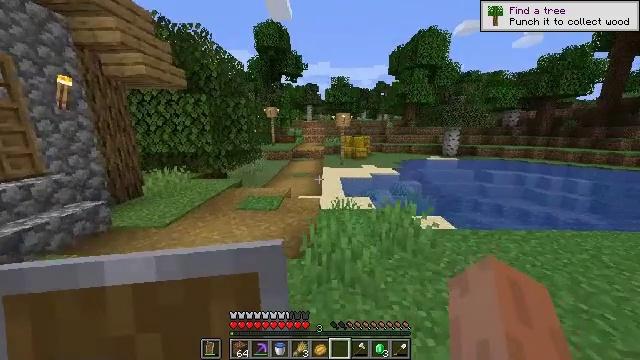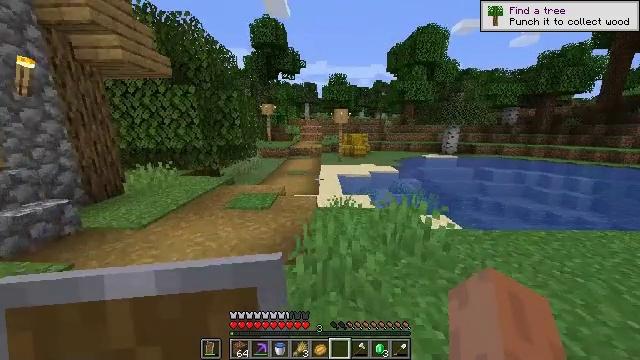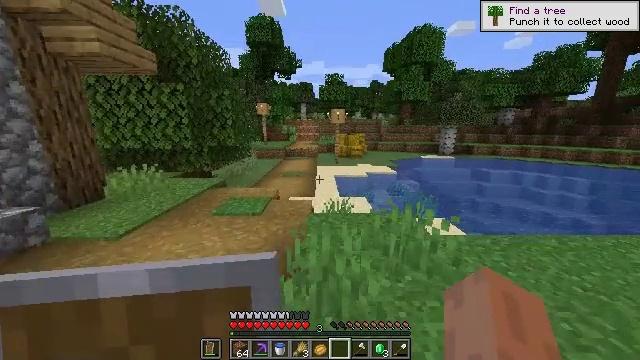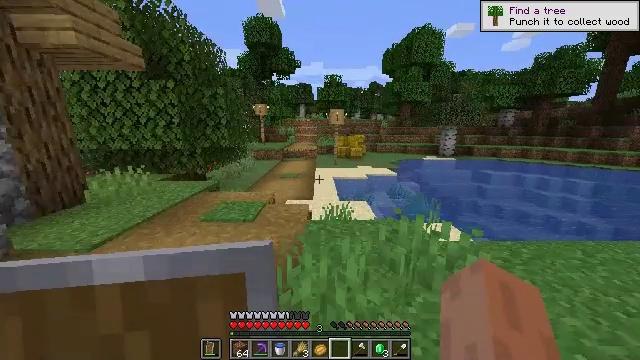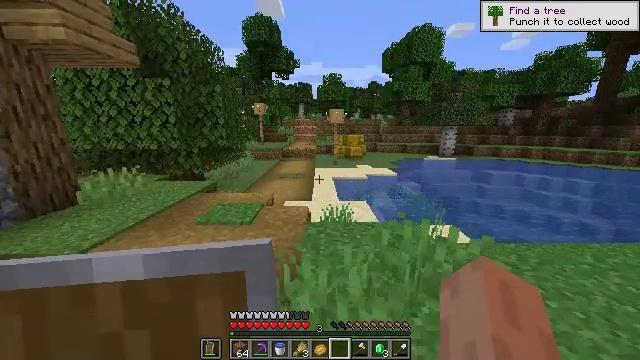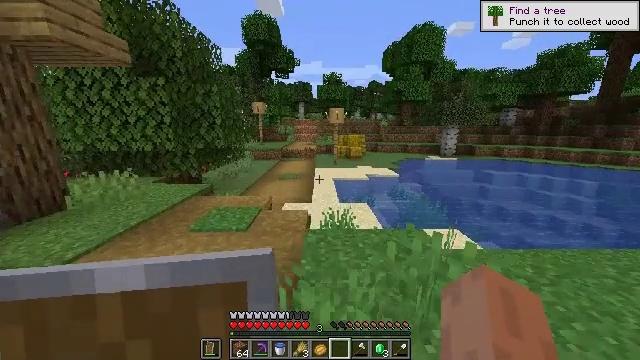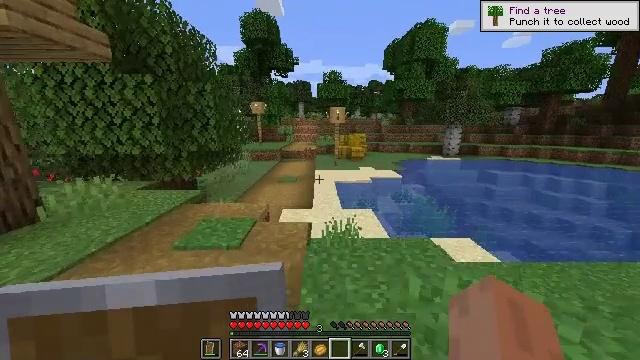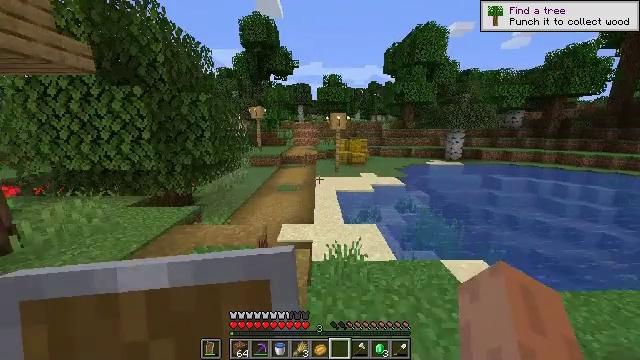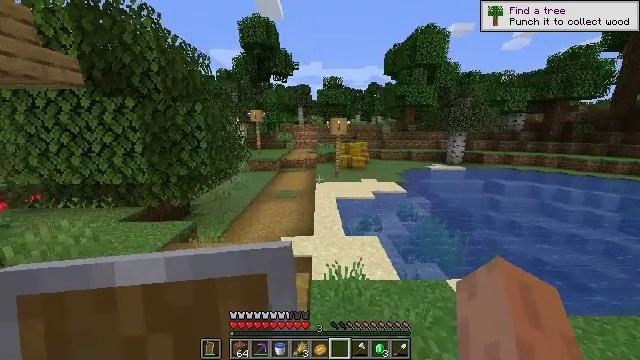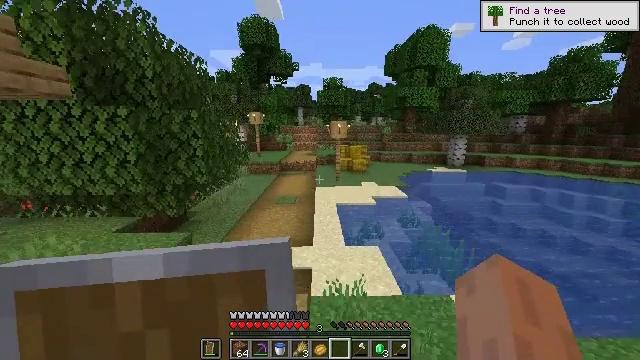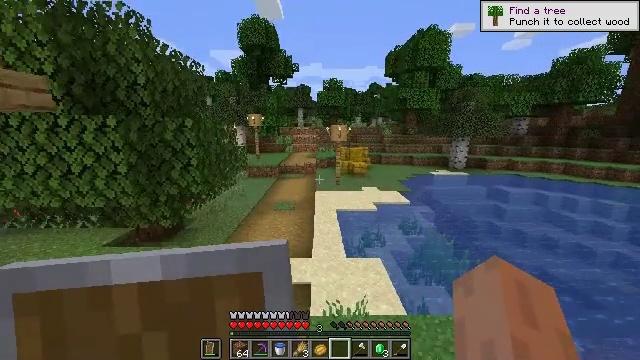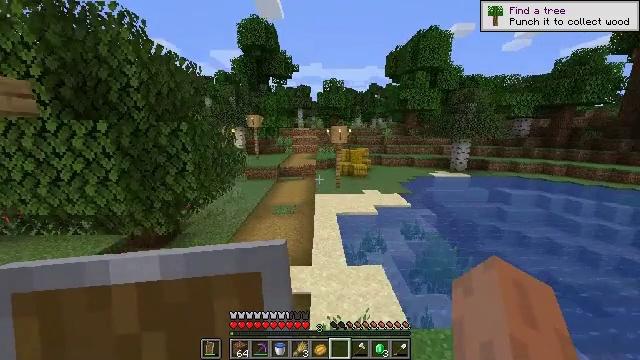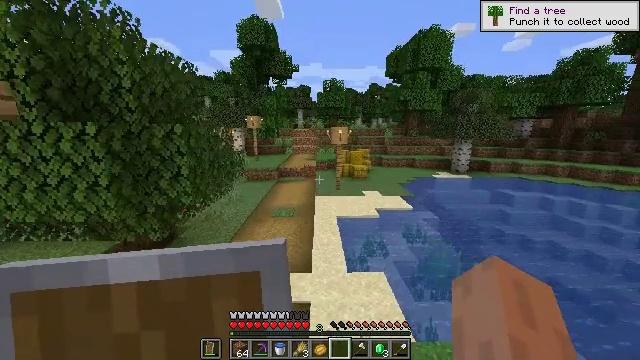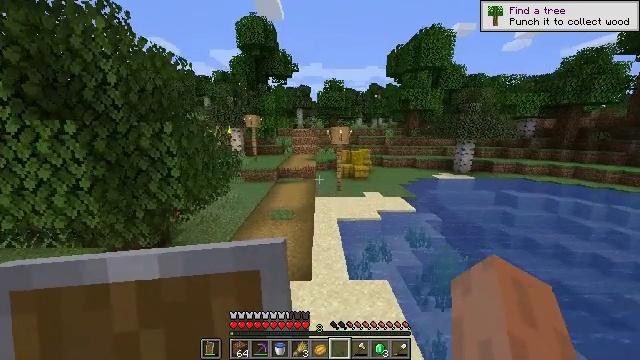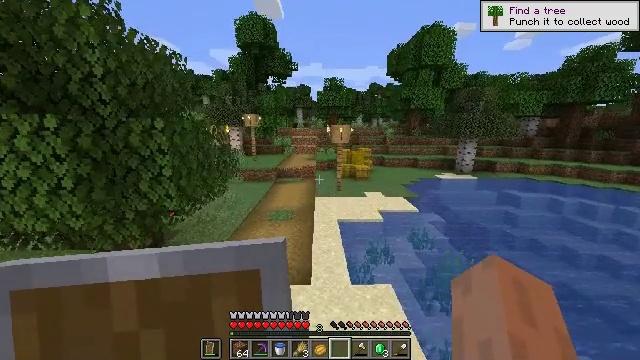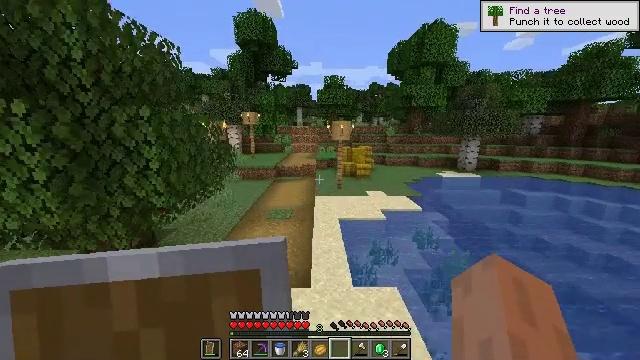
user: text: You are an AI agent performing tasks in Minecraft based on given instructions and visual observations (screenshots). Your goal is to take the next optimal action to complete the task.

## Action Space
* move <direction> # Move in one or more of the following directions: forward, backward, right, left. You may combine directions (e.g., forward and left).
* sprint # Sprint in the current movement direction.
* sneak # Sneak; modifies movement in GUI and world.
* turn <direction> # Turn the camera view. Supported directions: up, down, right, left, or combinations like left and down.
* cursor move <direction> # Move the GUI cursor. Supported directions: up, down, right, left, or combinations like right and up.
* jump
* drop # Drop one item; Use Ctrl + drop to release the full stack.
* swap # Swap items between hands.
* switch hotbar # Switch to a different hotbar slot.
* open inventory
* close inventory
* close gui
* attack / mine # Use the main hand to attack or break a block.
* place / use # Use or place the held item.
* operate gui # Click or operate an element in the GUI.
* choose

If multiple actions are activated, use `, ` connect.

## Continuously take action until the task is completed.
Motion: motion action
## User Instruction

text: Collect a hay block for crafting.
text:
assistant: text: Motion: move forward
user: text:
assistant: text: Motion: move forward
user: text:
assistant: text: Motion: move forward
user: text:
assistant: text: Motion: move forward
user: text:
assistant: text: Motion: move forward
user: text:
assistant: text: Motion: move forward
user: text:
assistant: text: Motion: move forward, jump
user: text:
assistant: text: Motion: move forward, jump
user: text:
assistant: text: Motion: move forward, jump
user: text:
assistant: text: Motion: move forward, jump
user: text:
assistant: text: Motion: move forward, jump
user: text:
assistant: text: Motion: move forward, jump
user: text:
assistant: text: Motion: move forward
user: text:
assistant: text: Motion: move forward
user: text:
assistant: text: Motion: move forward
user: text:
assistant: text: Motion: move forward
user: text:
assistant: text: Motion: move forward
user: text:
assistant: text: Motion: move forward
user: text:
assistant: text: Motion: move forward, turn right
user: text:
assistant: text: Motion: move forward, turn right
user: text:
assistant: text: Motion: move forward
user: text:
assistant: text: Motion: move forward, turn right
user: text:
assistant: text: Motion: move forward
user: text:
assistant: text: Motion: move forward
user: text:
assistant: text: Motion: move forward
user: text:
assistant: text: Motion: move forward
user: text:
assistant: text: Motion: move forward
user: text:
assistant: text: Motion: move forward
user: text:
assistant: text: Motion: move forward
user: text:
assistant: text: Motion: move forward